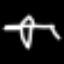
Label: airplane